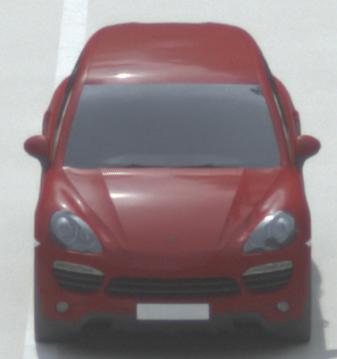
Make: Porsche
Model: Cayenne
Detailed model: Cayenne (958)
Model produced from: 2010/05
Model produced until: 2014/07
Doors: 5
Color: red
Road condition: dry road
Daytime: morning or afternoon
Contrast: low contrast